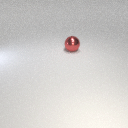
large red metal sphere